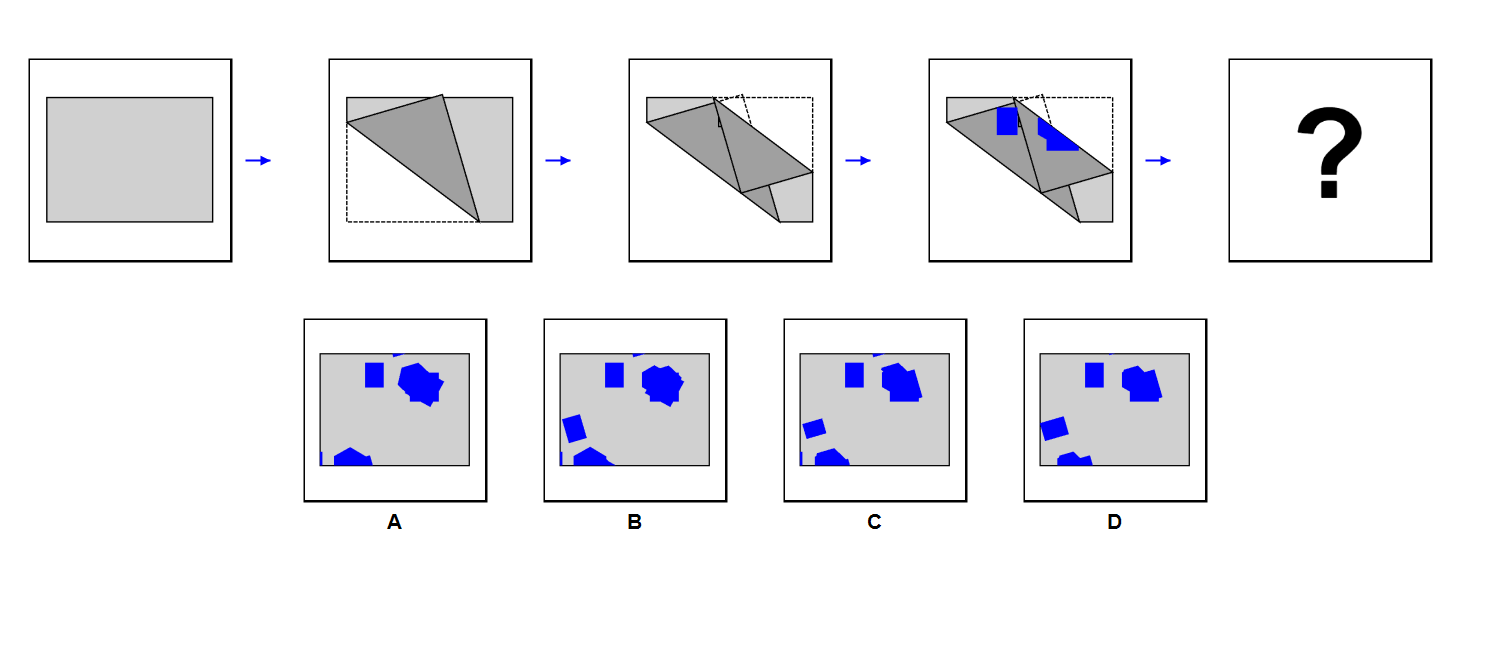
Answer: D